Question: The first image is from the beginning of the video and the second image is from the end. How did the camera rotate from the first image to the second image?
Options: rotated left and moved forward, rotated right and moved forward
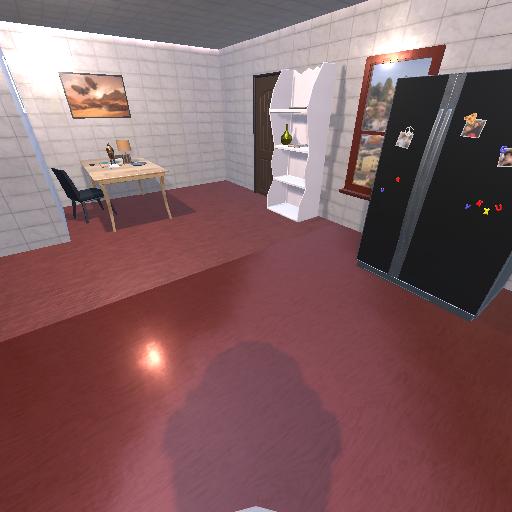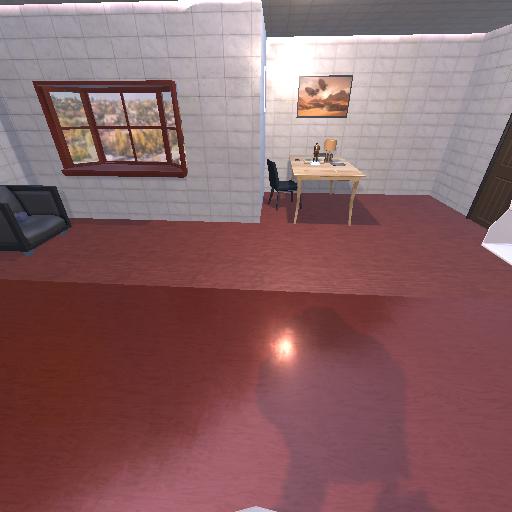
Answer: rotated left and moved forward